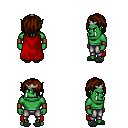
a pixel art fantasy rpg character, male body template, orc, green skin, red cape, metal pants, brown bangs hairstyle, silver tiara, leather bracers, gray slippers, four views (front, back, left, right), 2x2 character sprite sheet, small pixel art, hard edges, no anti-aliasing